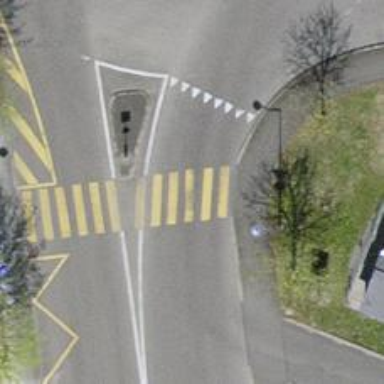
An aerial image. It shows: Marked footway crossing with asphalt surface. There is crossing island present.